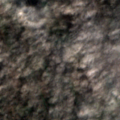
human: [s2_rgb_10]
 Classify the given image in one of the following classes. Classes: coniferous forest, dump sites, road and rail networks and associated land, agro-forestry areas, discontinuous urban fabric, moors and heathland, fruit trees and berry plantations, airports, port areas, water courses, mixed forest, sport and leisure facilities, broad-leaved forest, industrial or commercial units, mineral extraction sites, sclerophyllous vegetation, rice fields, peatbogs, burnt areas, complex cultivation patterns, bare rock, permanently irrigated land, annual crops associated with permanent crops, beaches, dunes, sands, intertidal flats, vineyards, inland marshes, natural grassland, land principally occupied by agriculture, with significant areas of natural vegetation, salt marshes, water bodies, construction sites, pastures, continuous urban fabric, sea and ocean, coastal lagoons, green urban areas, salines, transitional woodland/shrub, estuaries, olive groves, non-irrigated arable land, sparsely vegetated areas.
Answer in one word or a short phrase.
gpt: discontinuous urban fabric, non-irrigated arable land, complex cultivation patterns, transitional woodland/shrub